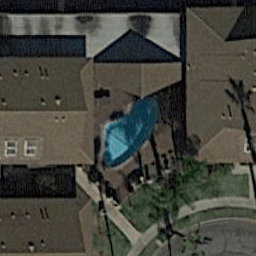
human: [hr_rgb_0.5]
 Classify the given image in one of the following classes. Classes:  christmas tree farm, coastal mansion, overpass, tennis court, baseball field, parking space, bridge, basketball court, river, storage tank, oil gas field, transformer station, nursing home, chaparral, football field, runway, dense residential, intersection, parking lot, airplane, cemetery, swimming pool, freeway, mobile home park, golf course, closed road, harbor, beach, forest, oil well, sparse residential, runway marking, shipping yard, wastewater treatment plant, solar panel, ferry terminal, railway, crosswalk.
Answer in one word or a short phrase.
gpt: swimming pool